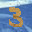
Label: 3